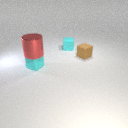
small cyan rubber cube in front of small brown rubber cube